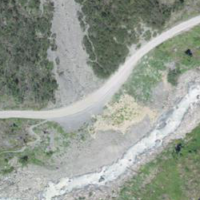
EUNIS habitat code: 48
Species observed at this site:
Tussilago farfara